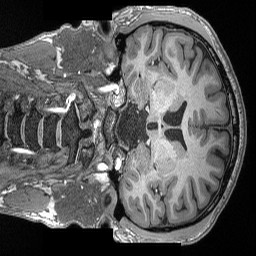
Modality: T1w
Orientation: coronal
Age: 26
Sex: male
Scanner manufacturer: siemens
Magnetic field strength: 3 T
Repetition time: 2.17 s
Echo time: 0.00169 s